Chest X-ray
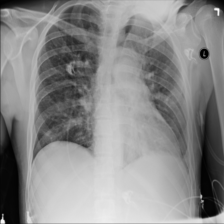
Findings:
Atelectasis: negative
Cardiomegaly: negative
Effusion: negative
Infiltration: positive
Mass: negative
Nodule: negative
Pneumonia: negative
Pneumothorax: negative
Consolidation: negative
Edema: negative
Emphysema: negative
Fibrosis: negative
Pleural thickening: negative
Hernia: negative